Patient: sex F, age 51
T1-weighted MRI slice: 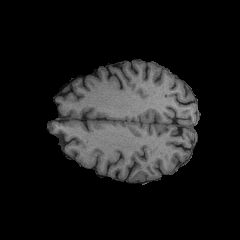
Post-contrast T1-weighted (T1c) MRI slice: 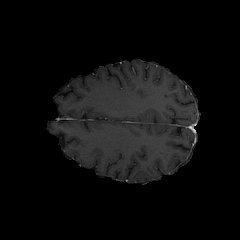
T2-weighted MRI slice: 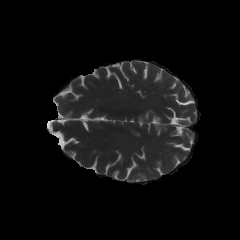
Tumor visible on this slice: no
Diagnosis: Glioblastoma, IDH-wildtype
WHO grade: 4